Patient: sex M, age 66
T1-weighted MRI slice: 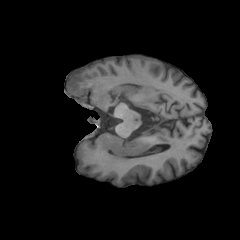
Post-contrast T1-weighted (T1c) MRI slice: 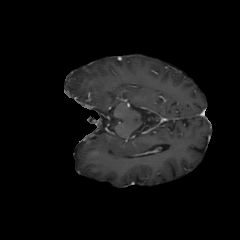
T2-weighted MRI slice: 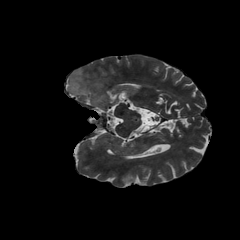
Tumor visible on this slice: yes
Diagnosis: Astrocytoma, IDH-wildtype
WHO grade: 2